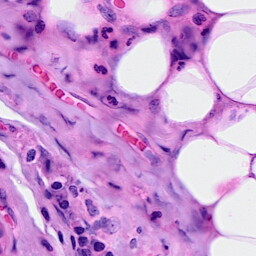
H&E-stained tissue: Breast